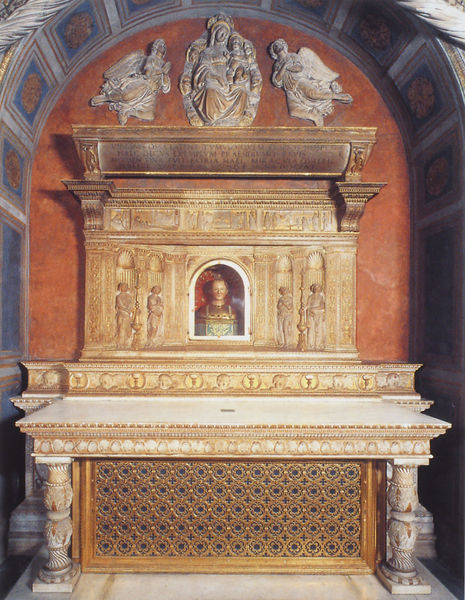
Titel: Grabaltar der sel. Fina in der von Domenico Ghirlandaio ausgemalten Fina-Kapelle
Künstler: Benedetto da Maiano
Schlagwörter: blau, flügel, fuß, weiß, frau, hintergrund, marmor, orange, säulen, tisch, rot, beige, muster, ornament, wand, architektur, mensch, rahmen, stein, bildnis, gitter, kirche, figur, gold, innen, mutter, borte, kamin, engel, relief, schrift, bogen, fassade, figuren, rundbogen, büste, verzierung, foto, nische, dom, text, altar, verziert, sims, skulpturen, statuen, sandstein, grab, jesus, pieta, grotte, kassetten, heilige, putten, bemalung, maria, wandbild, grabstätte, aufsatz, fensternische, muttergottes, figutr